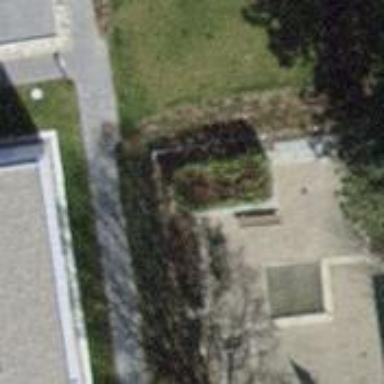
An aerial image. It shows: Bench for seating.